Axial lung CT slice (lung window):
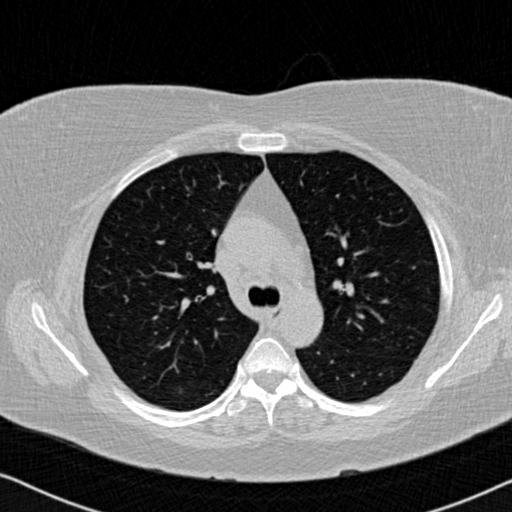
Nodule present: no